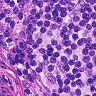
Metastatic tissue present: no